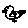
Label: bird